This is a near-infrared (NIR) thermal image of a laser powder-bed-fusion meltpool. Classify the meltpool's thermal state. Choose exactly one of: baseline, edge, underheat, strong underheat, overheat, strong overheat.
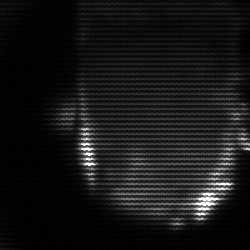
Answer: baseline